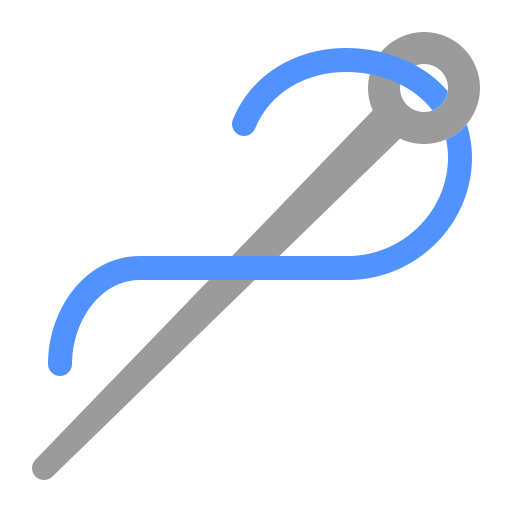
sewing needle flat